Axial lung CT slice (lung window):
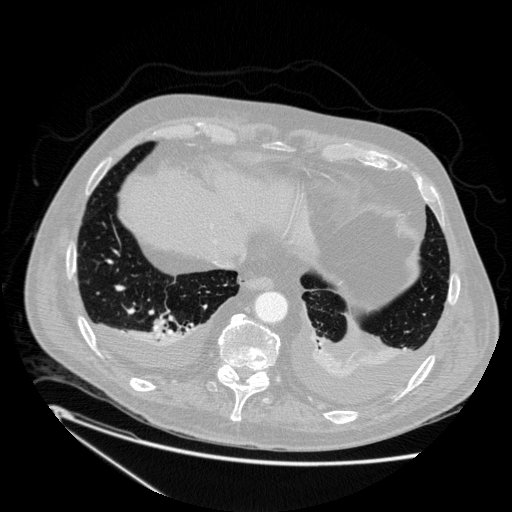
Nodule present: no